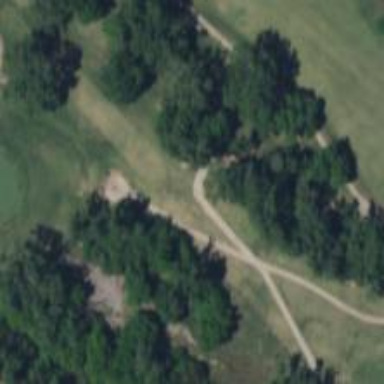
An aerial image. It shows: Footway that doubles as golf path.